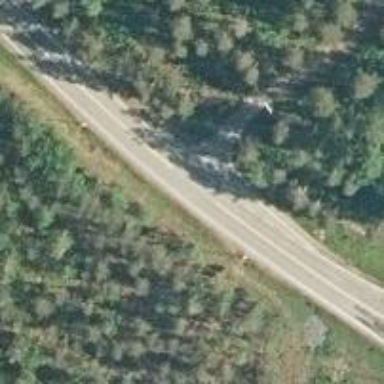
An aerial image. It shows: Asphalt road classified as trunk highway.